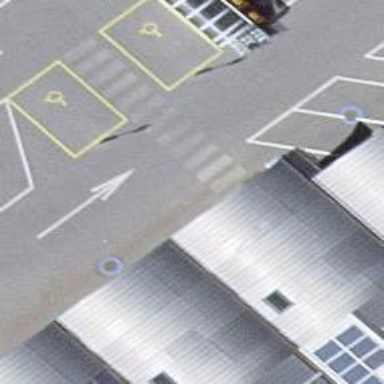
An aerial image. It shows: Marked crossing with zebra stripes on the road.